Field crop: tomato
Growth stage: 2
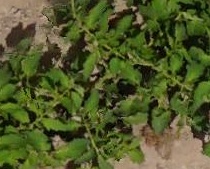
Species: tomato